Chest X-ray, PA view. Patient: 43 years old, sex F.
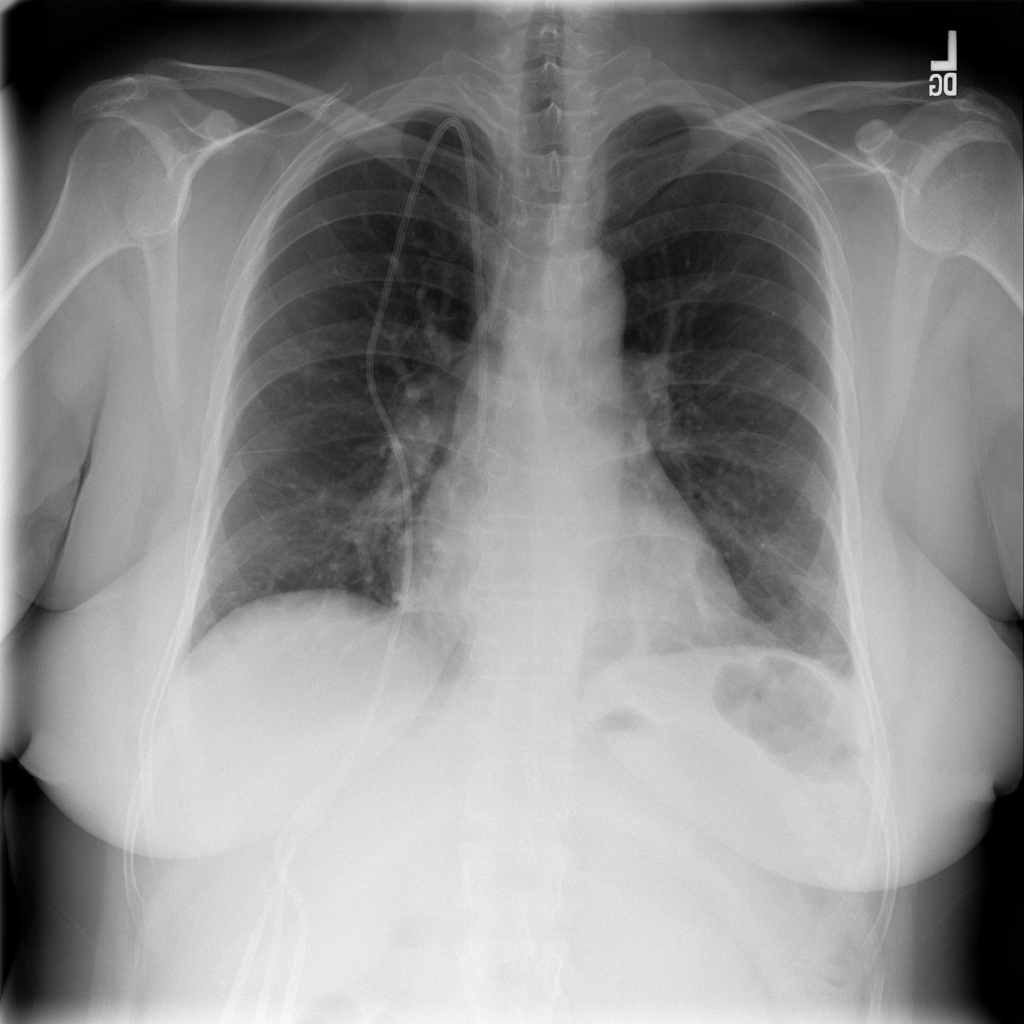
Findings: Atelectasis, Effusion